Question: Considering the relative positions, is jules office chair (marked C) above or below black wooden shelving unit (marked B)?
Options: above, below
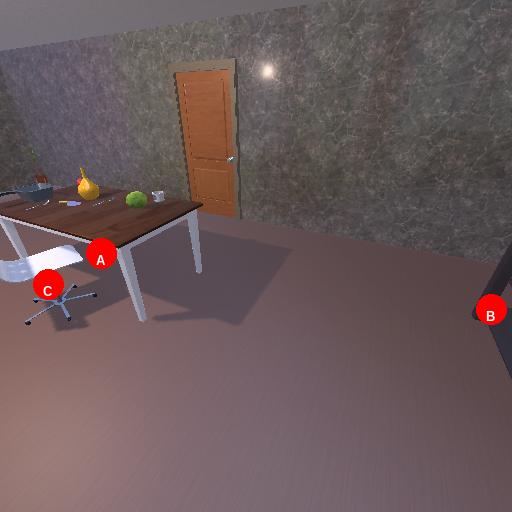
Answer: above